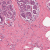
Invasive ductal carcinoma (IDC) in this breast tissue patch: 0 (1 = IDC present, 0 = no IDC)